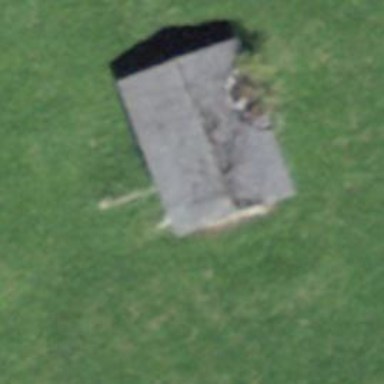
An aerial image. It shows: Rural barn.